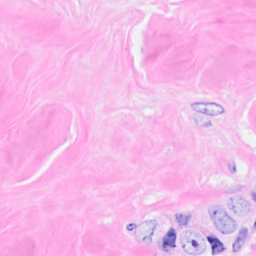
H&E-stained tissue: Breast